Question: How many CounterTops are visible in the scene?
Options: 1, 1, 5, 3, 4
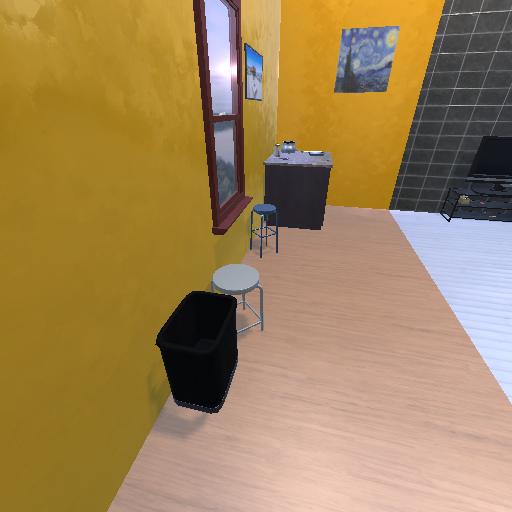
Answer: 1